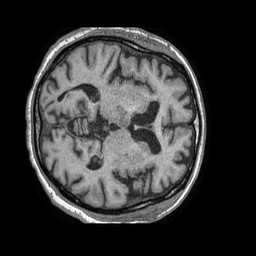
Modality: T1w
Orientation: axial
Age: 80
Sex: male
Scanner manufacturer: philips
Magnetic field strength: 1.5 T
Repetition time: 0.007832 s
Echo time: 0.003632 s